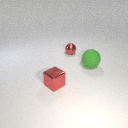
small red metal cube in front of small red metal sphere